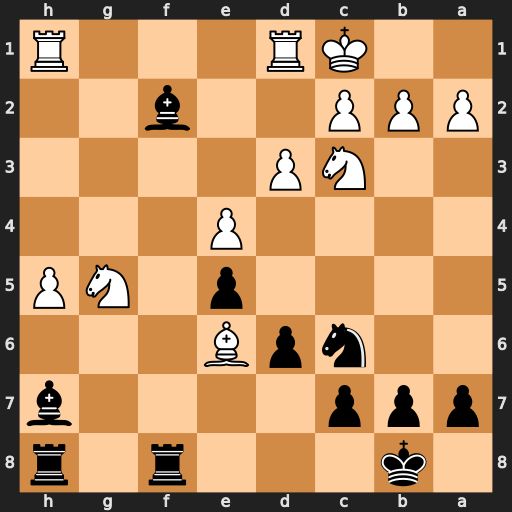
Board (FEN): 1k3r1r/ppp4b/2npB3/4p1NP/4P3/2NP4/PPP2b2/2KR3R
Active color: b
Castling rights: -
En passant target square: -
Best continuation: Be3+ Kb1 Bxg5